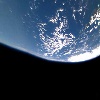
Label: water